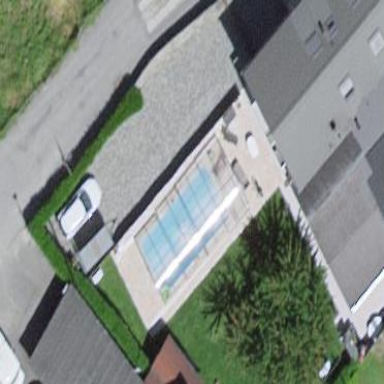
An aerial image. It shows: Swimming pool located in leisure land.